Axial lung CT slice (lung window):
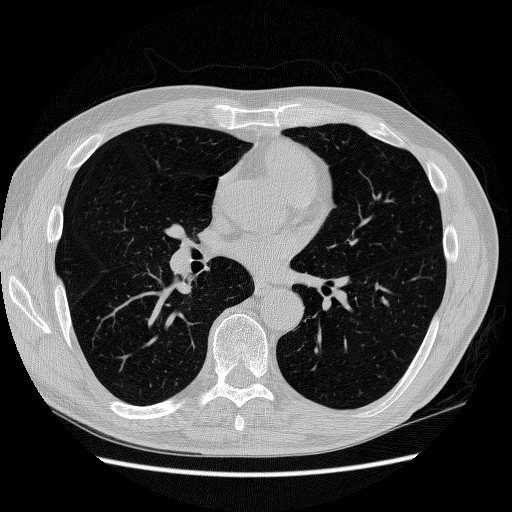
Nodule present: no